Frequency: 90000
Velocity: 0,279
Power: 15
Pulse duration: 0,0000001
Pass count: 1
Magnification: 10
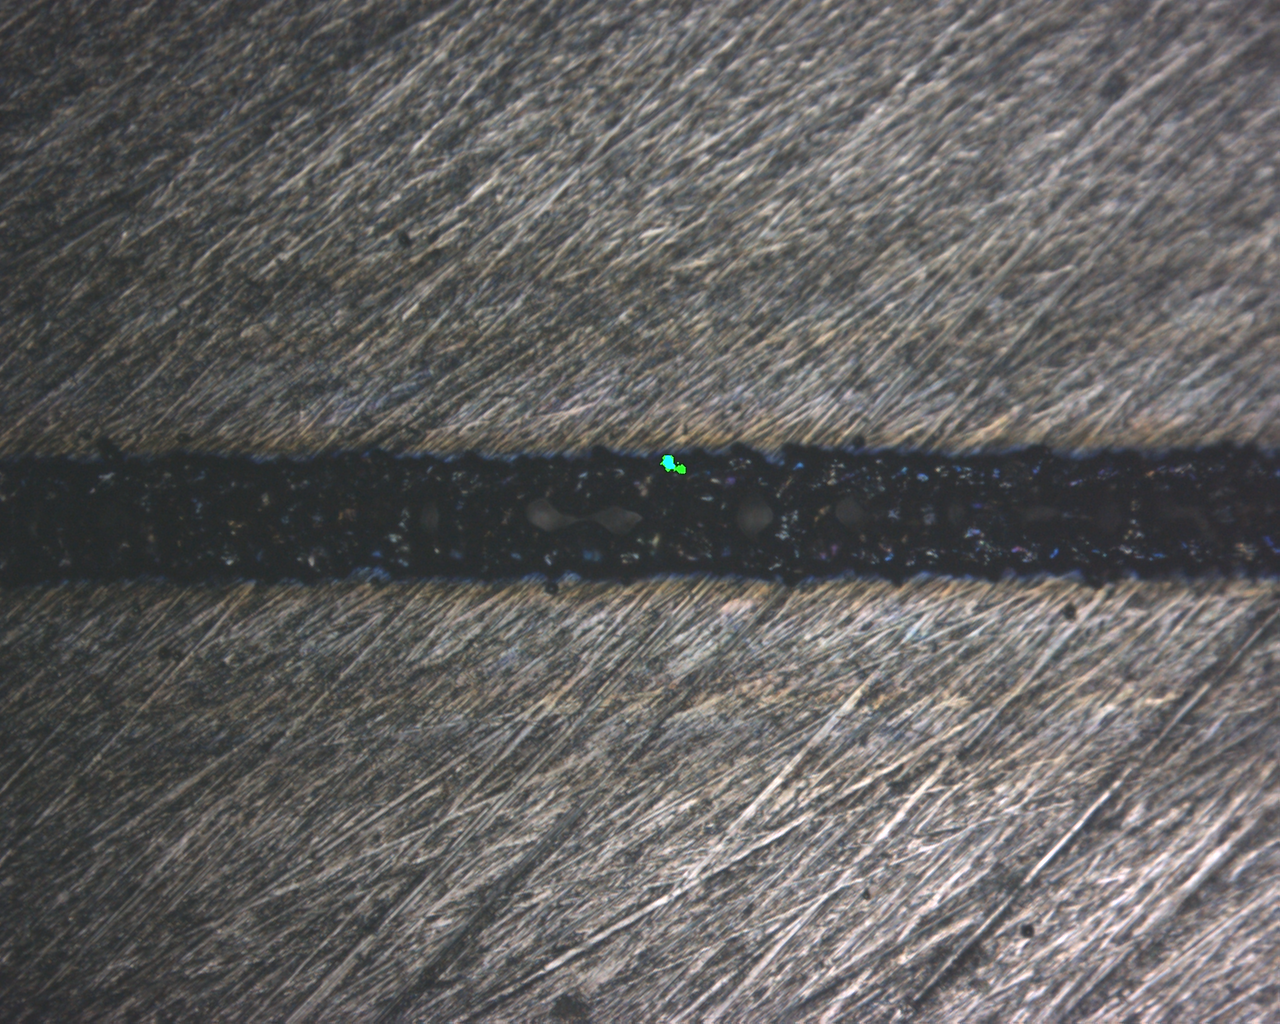
Measured width: 136.866
Other width: 53.762